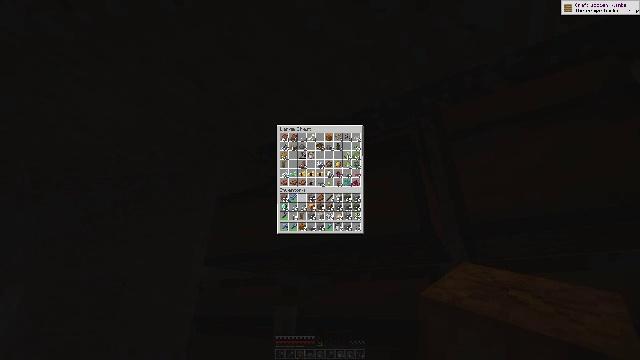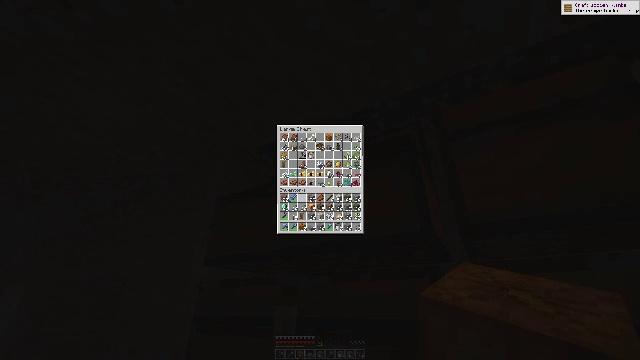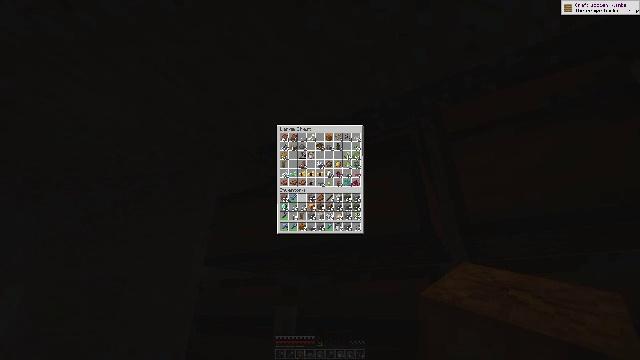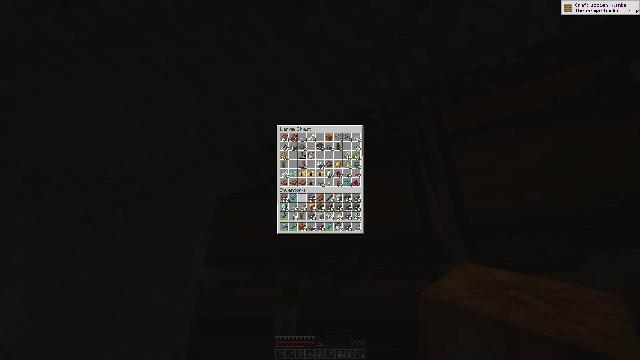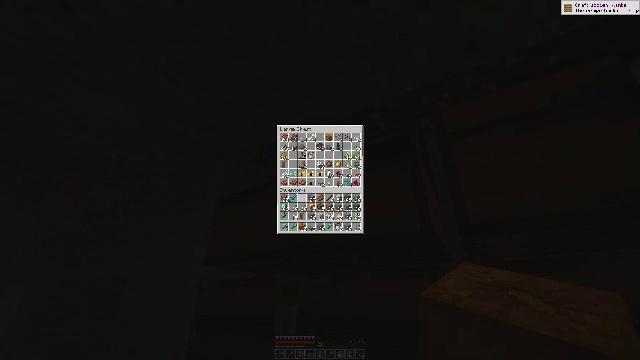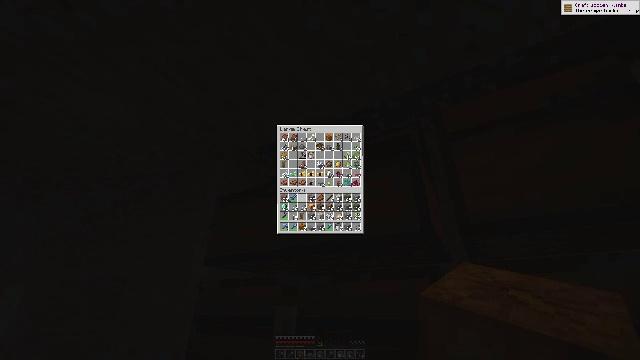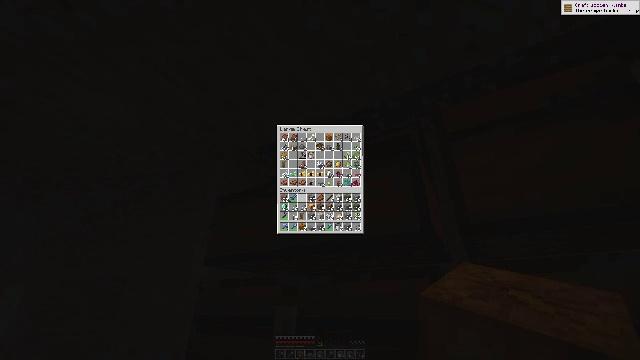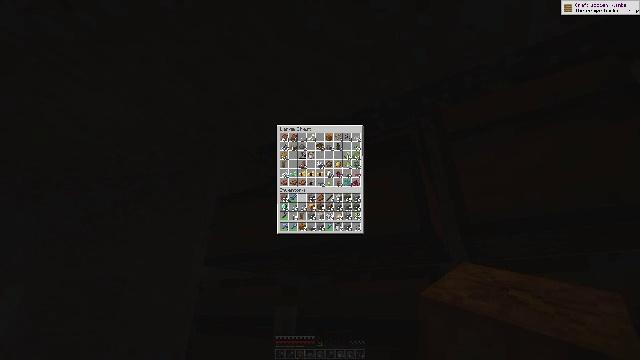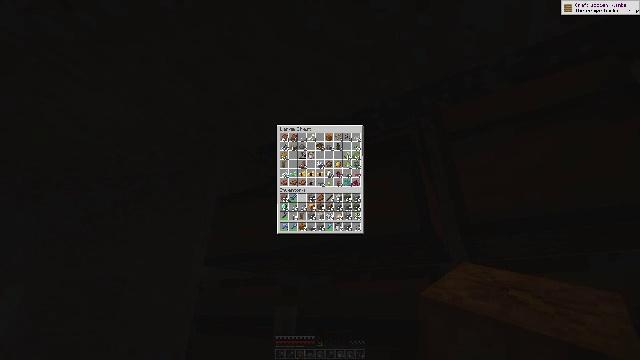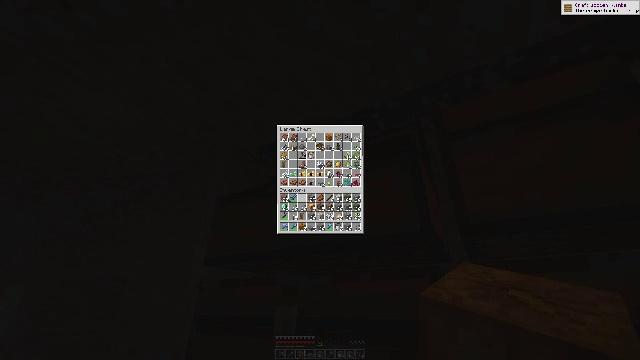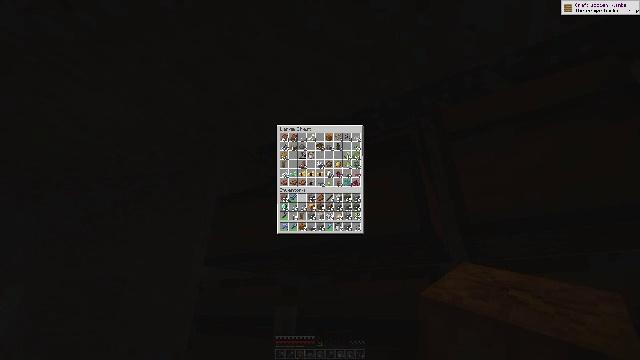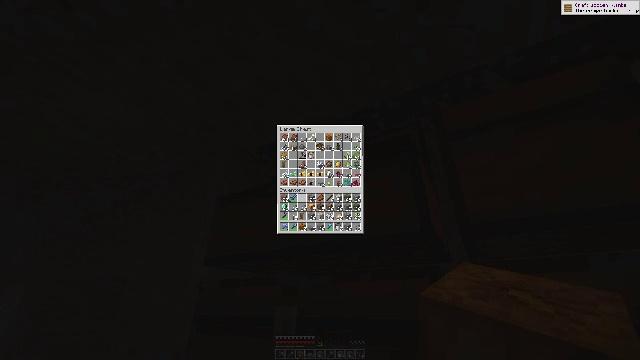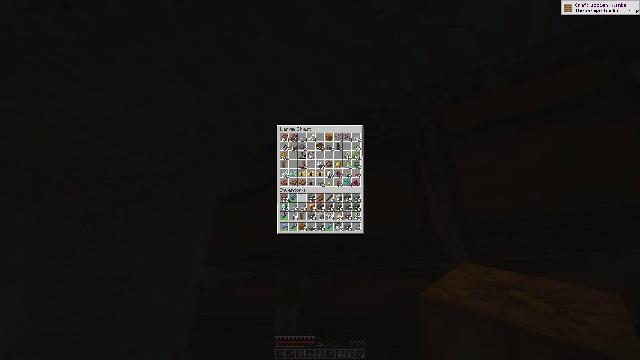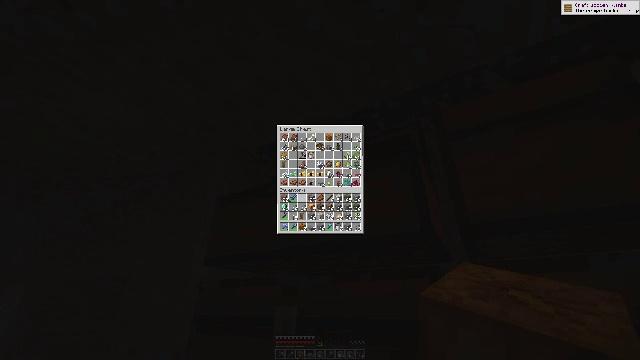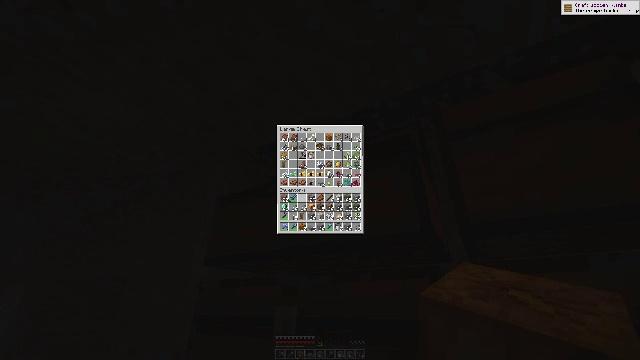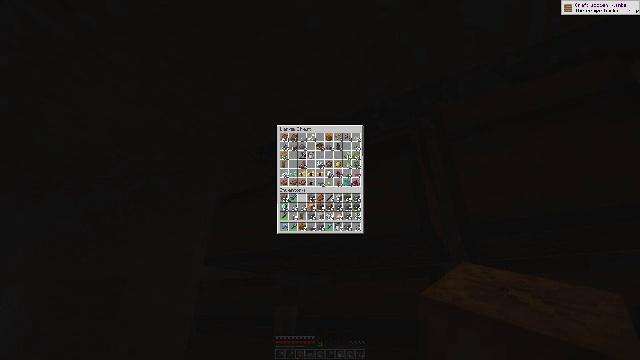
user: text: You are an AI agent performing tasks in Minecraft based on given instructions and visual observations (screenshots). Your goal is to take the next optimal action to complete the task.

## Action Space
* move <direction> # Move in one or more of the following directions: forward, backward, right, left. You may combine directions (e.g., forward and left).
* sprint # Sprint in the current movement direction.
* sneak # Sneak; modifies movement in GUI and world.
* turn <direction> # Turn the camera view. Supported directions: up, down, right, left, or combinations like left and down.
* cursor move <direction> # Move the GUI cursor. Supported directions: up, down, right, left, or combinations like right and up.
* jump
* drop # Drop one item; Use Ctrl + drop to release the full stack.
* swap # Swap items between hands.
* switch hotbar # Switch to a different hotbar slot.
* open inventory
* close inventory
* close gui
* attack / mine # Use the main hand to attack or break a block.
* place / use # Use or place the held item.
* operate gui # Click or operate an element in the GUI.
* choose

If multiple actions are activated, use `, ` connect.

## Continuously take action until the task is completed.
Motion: motion action
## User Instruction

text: Gather the composter from your farm.
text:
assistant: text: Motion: no_op
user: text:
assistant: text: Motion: no_op
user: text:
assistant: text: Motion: no_op
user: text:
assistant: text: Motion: no_op
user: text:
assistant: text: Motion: no_op
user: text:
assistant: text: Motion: no_op
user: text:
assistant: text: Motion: no_op
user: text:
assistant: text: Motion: no_op
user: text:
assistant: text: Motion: no_op
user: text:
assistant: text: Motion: no_op
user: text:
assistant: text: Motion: no_op
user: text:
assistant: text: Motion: no_op
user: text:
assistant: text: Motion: no_op
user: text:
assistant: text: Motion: no_op
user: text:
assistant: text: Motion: no_op
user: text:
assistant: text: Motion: no_op
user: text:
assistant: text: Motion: no_op
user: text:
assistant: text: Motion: no_op
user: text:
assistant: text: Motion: no_op
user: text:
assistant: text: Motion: no_op
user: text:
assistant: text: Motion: no_op
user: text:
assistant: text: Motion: no_op
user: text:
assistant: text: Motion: no_op
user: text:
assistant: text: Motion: no_op
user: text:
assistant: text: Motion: no_op
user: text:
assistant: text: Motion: no_op
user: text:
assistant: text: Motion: no_op
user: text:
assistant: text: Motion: no_op
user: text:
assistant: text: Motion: no_op
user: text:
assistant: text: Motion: no_op